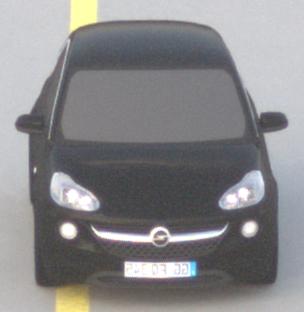
Make: Opel
Model: ADAM 1.2
Detailed model: ADAM
Model produced from: 2013/01
Model produced until: 2014/11
Doors: 3
Color: black
Road condition: dry road
Daytime: sunrise or sunset
Contrast: low contrast